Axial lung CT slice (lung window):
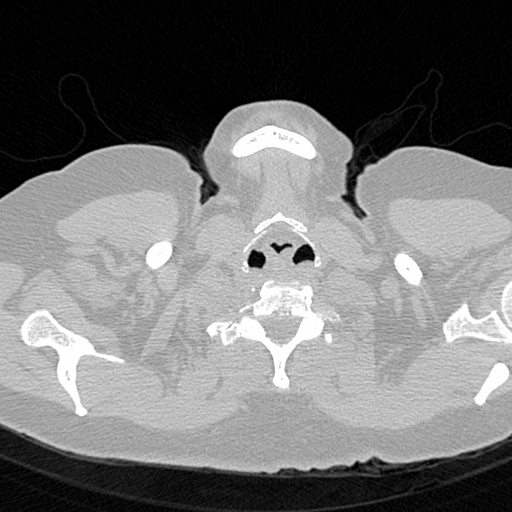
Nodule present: no